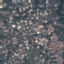
Land use / land cover: Residential